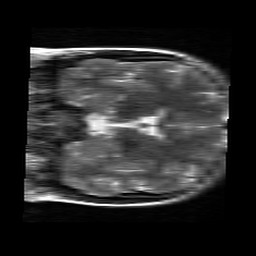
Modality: T2w
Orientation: coronal
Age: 21
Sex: female
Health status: healthy
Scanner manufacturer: siemens
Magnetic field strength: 3 T
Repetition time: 4.01 s
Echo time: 0.116 s